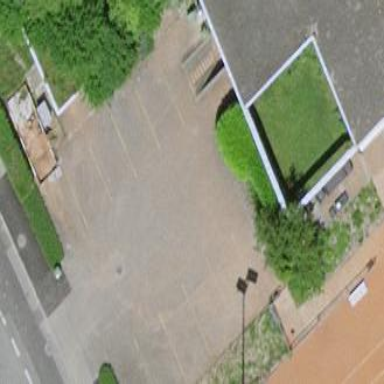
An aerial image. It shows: Parking area with asphalt surface.